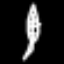
Label: leaf